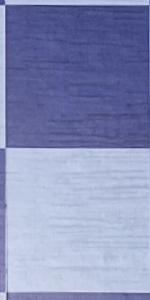
Label: Empty